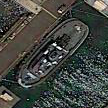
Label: civil